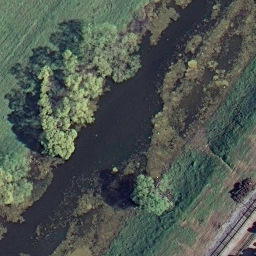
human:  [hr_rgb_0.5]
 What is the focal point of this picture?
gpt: river